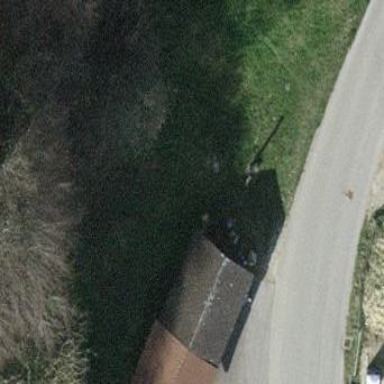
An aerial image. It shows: Hut.